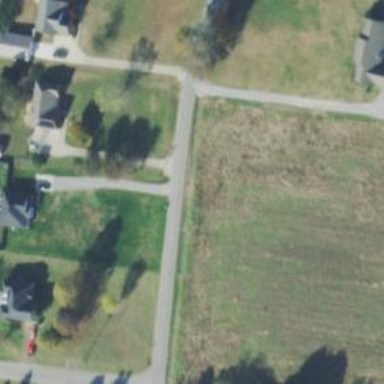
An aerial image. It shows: Driveway.